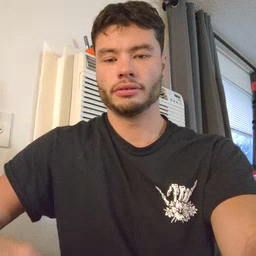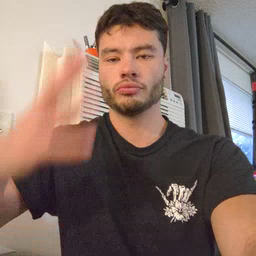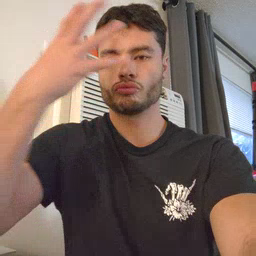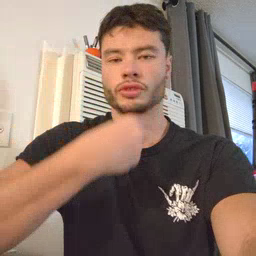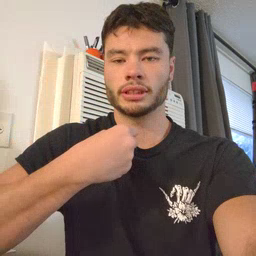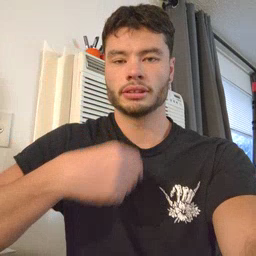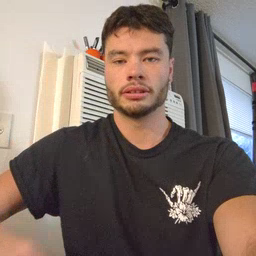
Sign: pretty